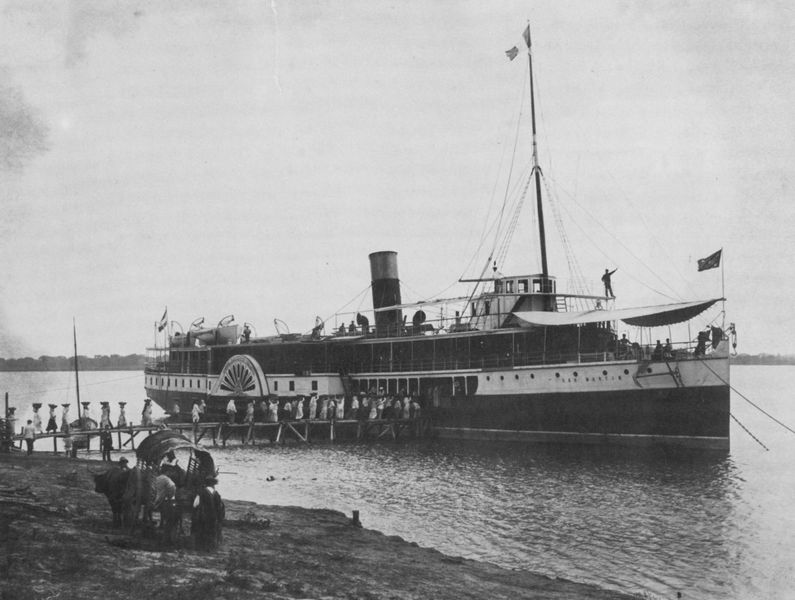
Titel: Frauen tragen Orangen zum Schiff
Künstler: Paraguayischer Photograph
Standort: New York (New York)
Institution: Collection Hack Hoffenberg
Schlagwörter: dunkel, himmel, meer, wasser, fluss, menschen, ufer, hell, holz, erde, boot, küste, schiff, strand, fahnen, fahne, mast, kutsche, rad, anleger, dampfer, raddampfer, steg, foto, photographie, zugang, schwarzweiss, photo, rohr, segelmast, passagiere, andere seite, uferschornstein